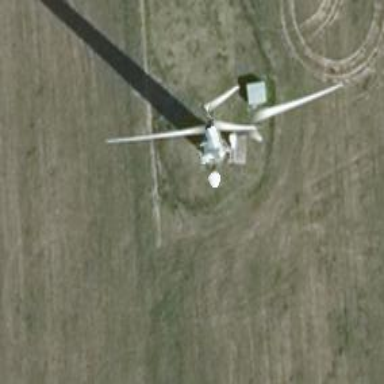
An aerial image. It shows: Wind generator in the form of horizontal axis wind turbine.